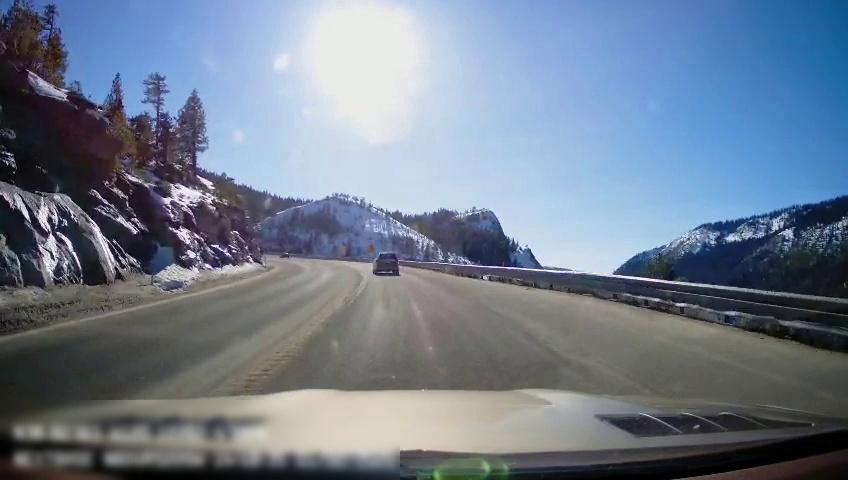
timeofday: Day
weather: Sunny
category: Drivable Space
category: Vehicles | SUV
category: Lanes | Current Lane
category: Lanes | Alternate Lane
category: Lanes | Opposite Lane